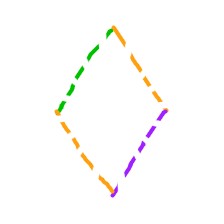
Shape: rhombus